Question: Count the number of objects in the diagram.
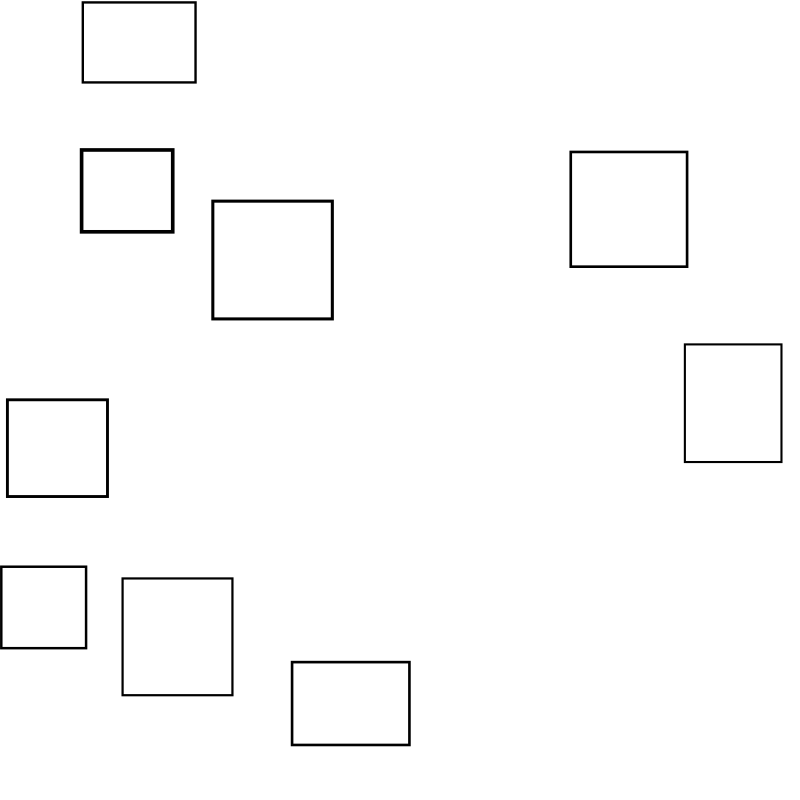
Answer: 9